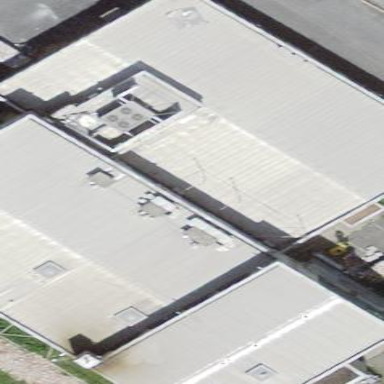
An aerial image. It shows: Industrial building.